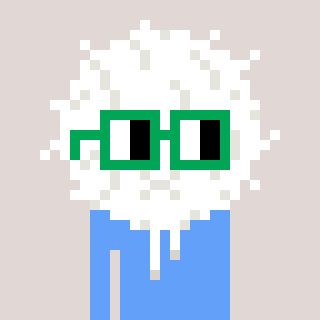
a pixel art character with square green glasses, a cottonball-shaped head and a blue-colored body on a warm background